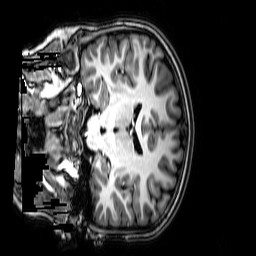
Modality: T1w
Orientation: coronal
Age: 15
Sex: female
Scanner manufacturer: philips
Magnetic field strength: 3 T
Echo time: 0.0038 s